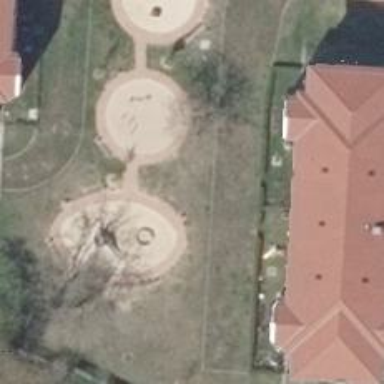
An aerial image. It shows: Playground area for leisure land.